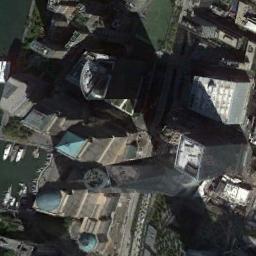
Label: commercial_area